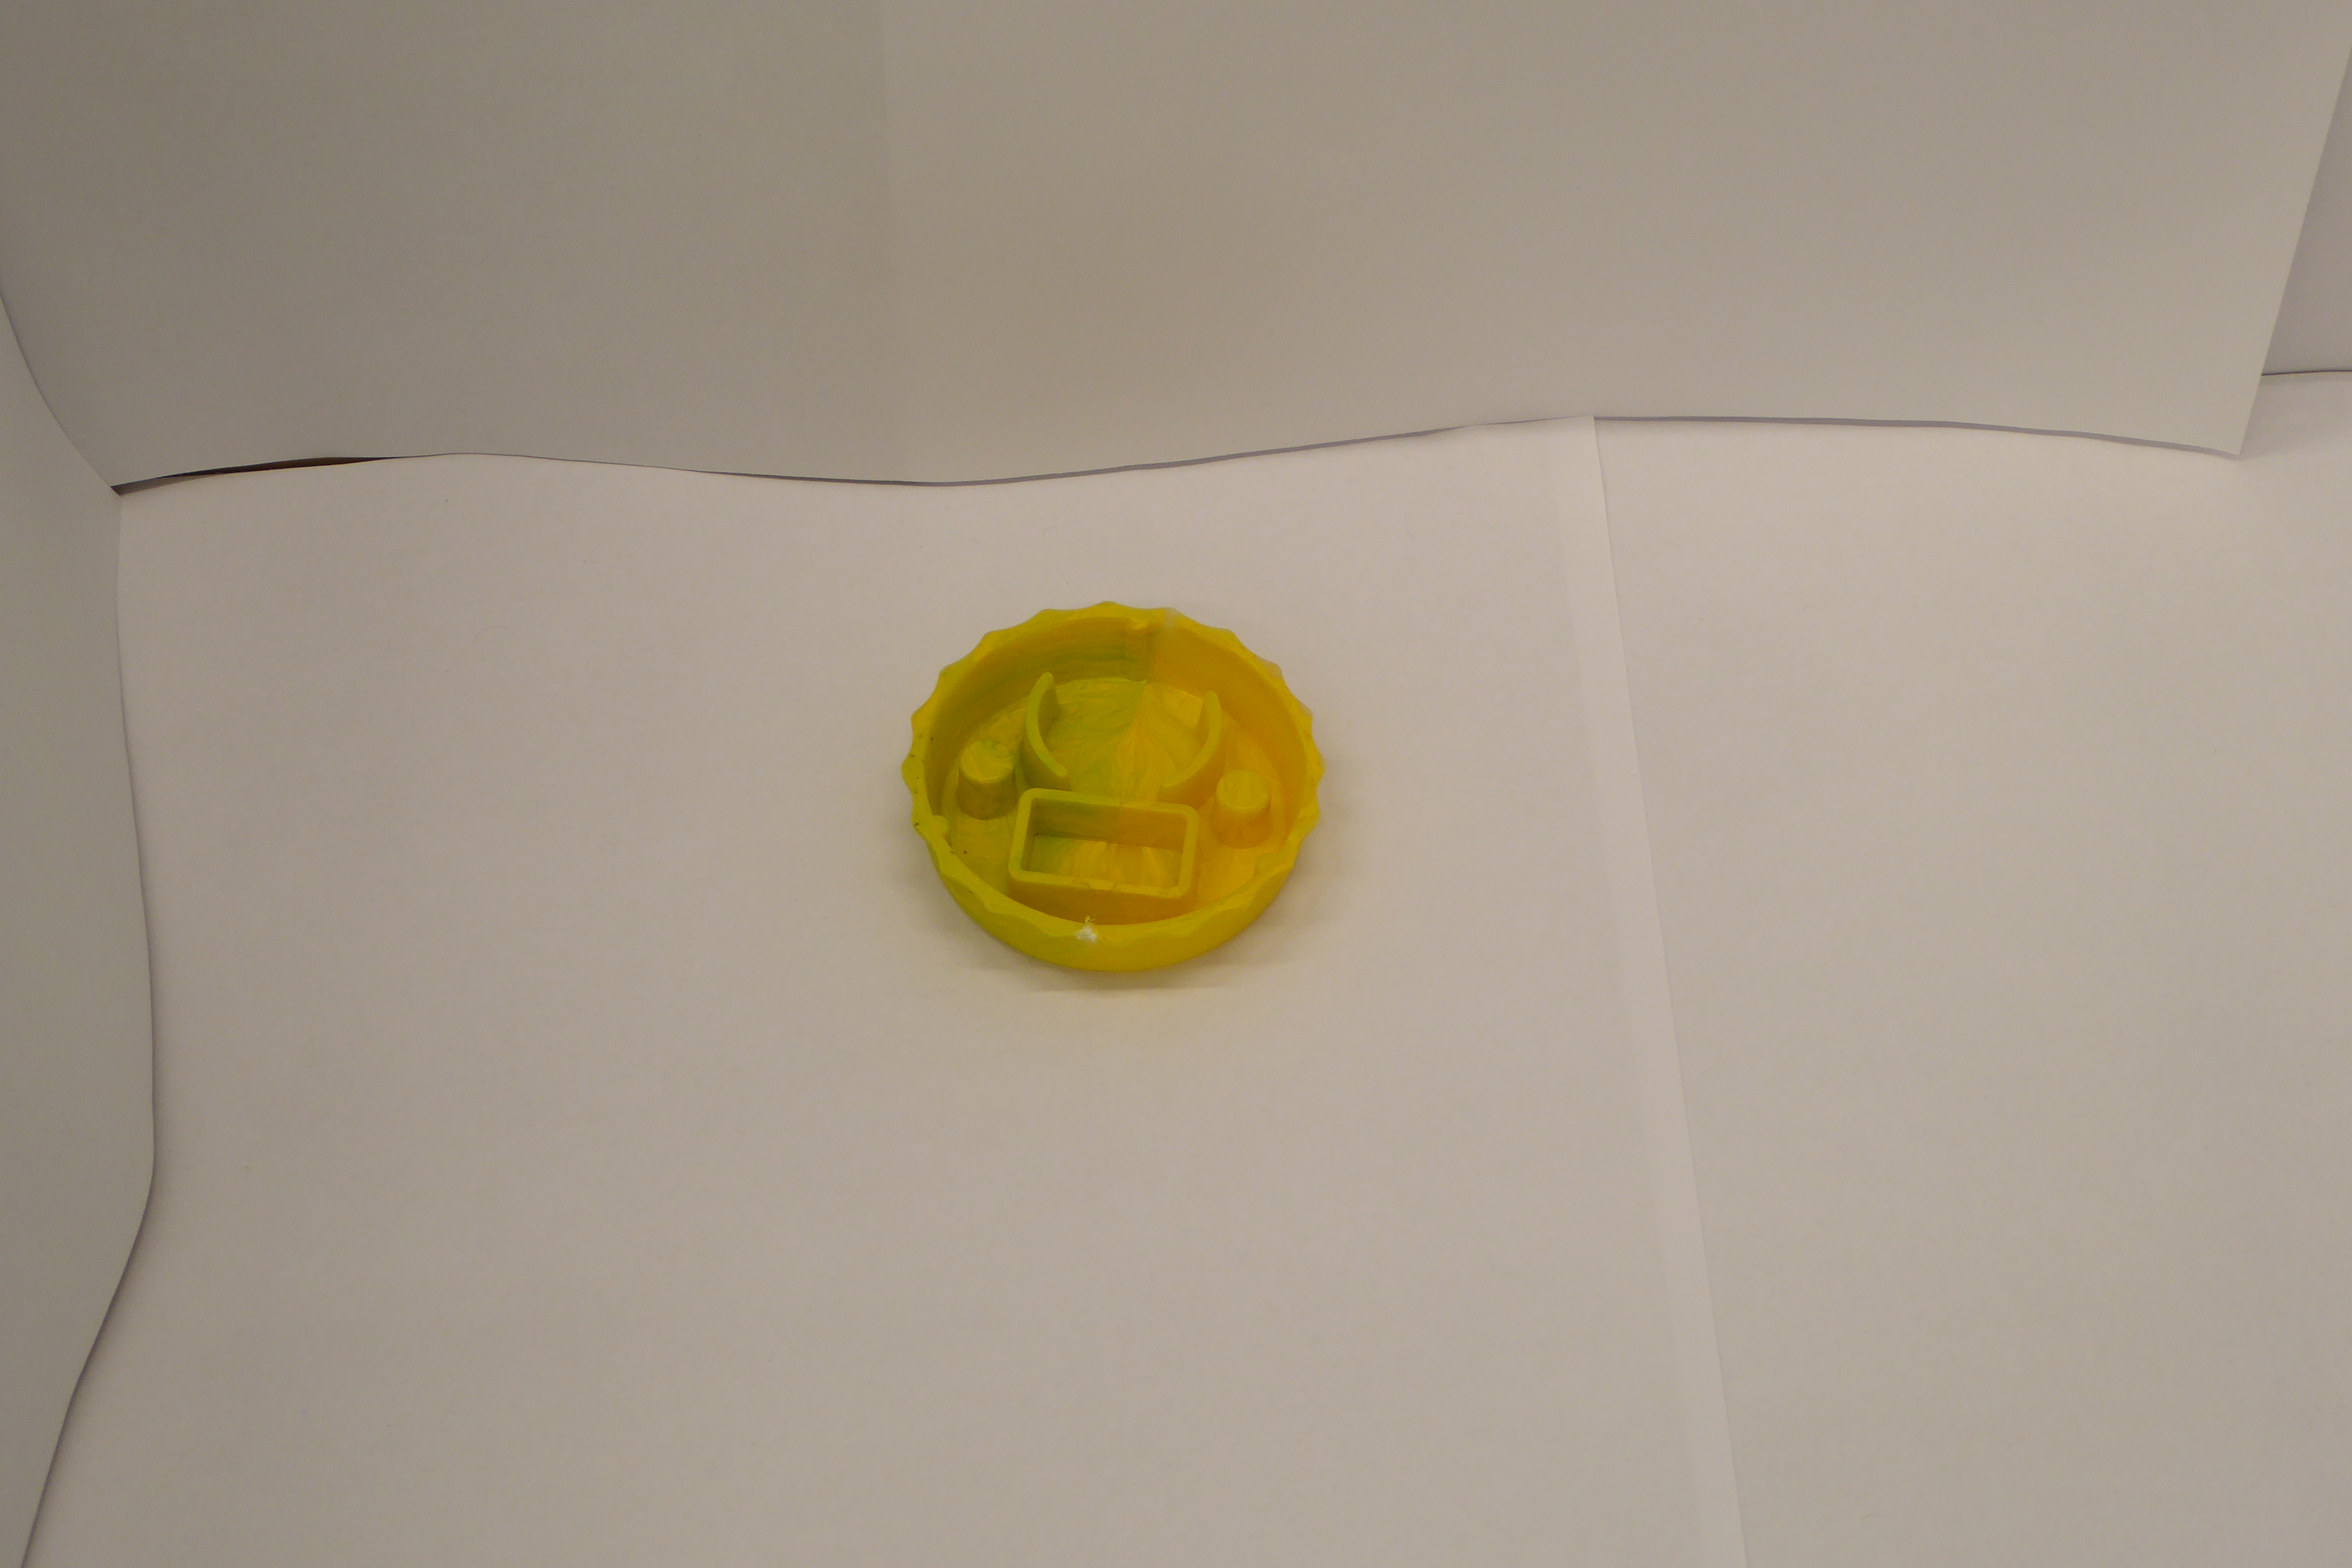
Label: Bottle Opener - Cover